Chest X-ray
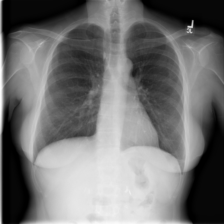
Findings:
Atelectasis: negative
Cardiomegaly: negative
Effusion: negative
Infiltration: negative
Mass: negative
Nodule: negative
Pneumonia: negative
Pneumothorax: negative
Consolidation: negative
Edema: negative
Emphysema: negative
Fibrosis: negative
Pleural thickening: negative
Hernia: negative